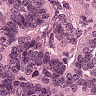
Metastatic tissue present: yes